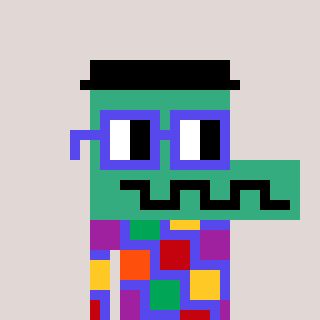
a pixel art character with square blue glasses, a crocodile-shaped head and a computerblue-colored body on a warm background